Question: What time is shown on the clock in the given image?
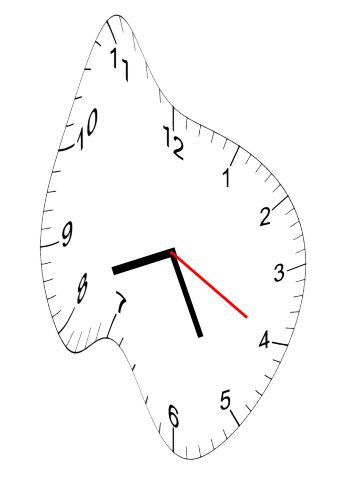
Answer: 08:25:20